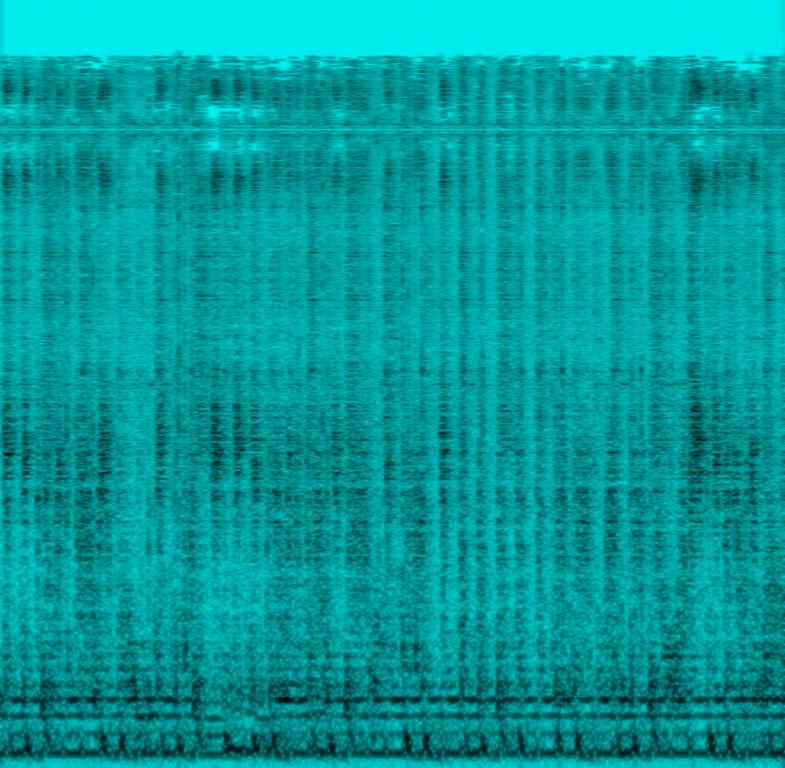
The song is an instrumental. The song is medium tempo with a groovy drum rhythm, vinyl disc scratching tones and a percussive bass line. The song is energetic and groovy. The audio quality is very poor with a lot of hissing noise.